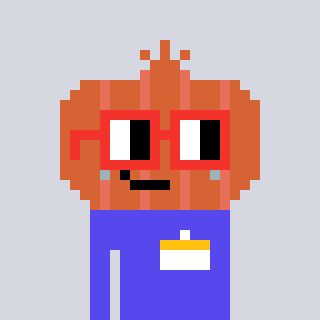
a pixel art character with square red glasses, a onion-shaped head and a computerblue-colored body on a cool background